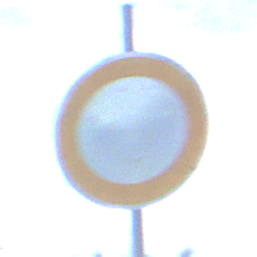
Verkehrszeichen: VerbotFahrzeugeAllerArt
Umgebung: Outdoor, Nature
Tageszeit: MorningAfternoon
Wetter: PartlyCloudy
Licht: Natural
Jahreszeit: NotSpecified
Kontrast: MediumContrast